Question:
I wanted to create 'fluidPage' as shown in the image above.
Here is my code for ui.R:
'''
shinyUI(fluidPage(
fluidRow(
column(6,
selectInput(inputId="StoreName", label=h3("Choose Store"),choices = vStores),
),
column(6,
strong(h3("Latest Orders Status")),
DT::dataTableOutput('getLatestOrdStatus'),
style = "height:500px; overflow-y: scroll;"
)
),
fluidRow(
column(6,
selectInput(inputId="OrderType", label=h3("Choose Order Type"),choices = vOrdTypes)
)
),
fluidRow(
column(5, h4("Daily Orders Count By Order Type"),
dateRangeInput(inputId="daterange", label="Pick a Date Range:", start = Sys.Date()-30,
end = Sys.Date()),
plotOutput("OrdPlotByType")
)
)
)
)
'''
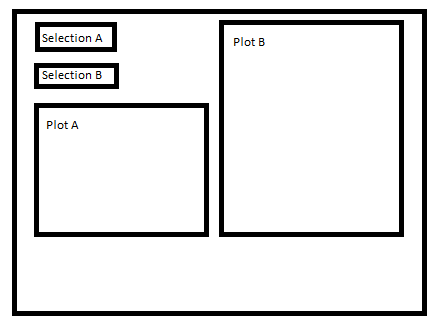
Answer: The below code will give you similar layout. Further you can improve by exploring this <URL> from shiny
'''
library(shiny)
library(DT)
library(ggplot2)
data(mtcars)
ui <- fluidPage(
fluidRow(column(12, style = "background-color:#999999;",
fluidRow(column(6,
fluidRow( column(6, selectInput(inputId = "StoreName", label = h3("Select Input 1"),choices = c('a', 'b')))),
fluidRow(column(6, selectInput(inputId = "OrderType", label = h3("Select Input 2"),choices = c('a', 'b')))),
fluidRow(column(12, h4("Plot Output"), plotOutput('plot'))
)) ,
column(6, strong(h3("Table Output")),dataTableOutput('table')
)
)
)
)
)
server <- function(input, output) {
data <- data.frame(
name = c("A","B","C","D","E") ,
value = c(3,12,5,18,45) )
output$table <- renderDataTable(head(mtcars))
output$plot <- renderPlot(
ggplot(data, aes(x = name, y = value)) +
geom_bar(stat = "identity")
)
}
shinyApp(ui, server)
'''